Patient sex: F
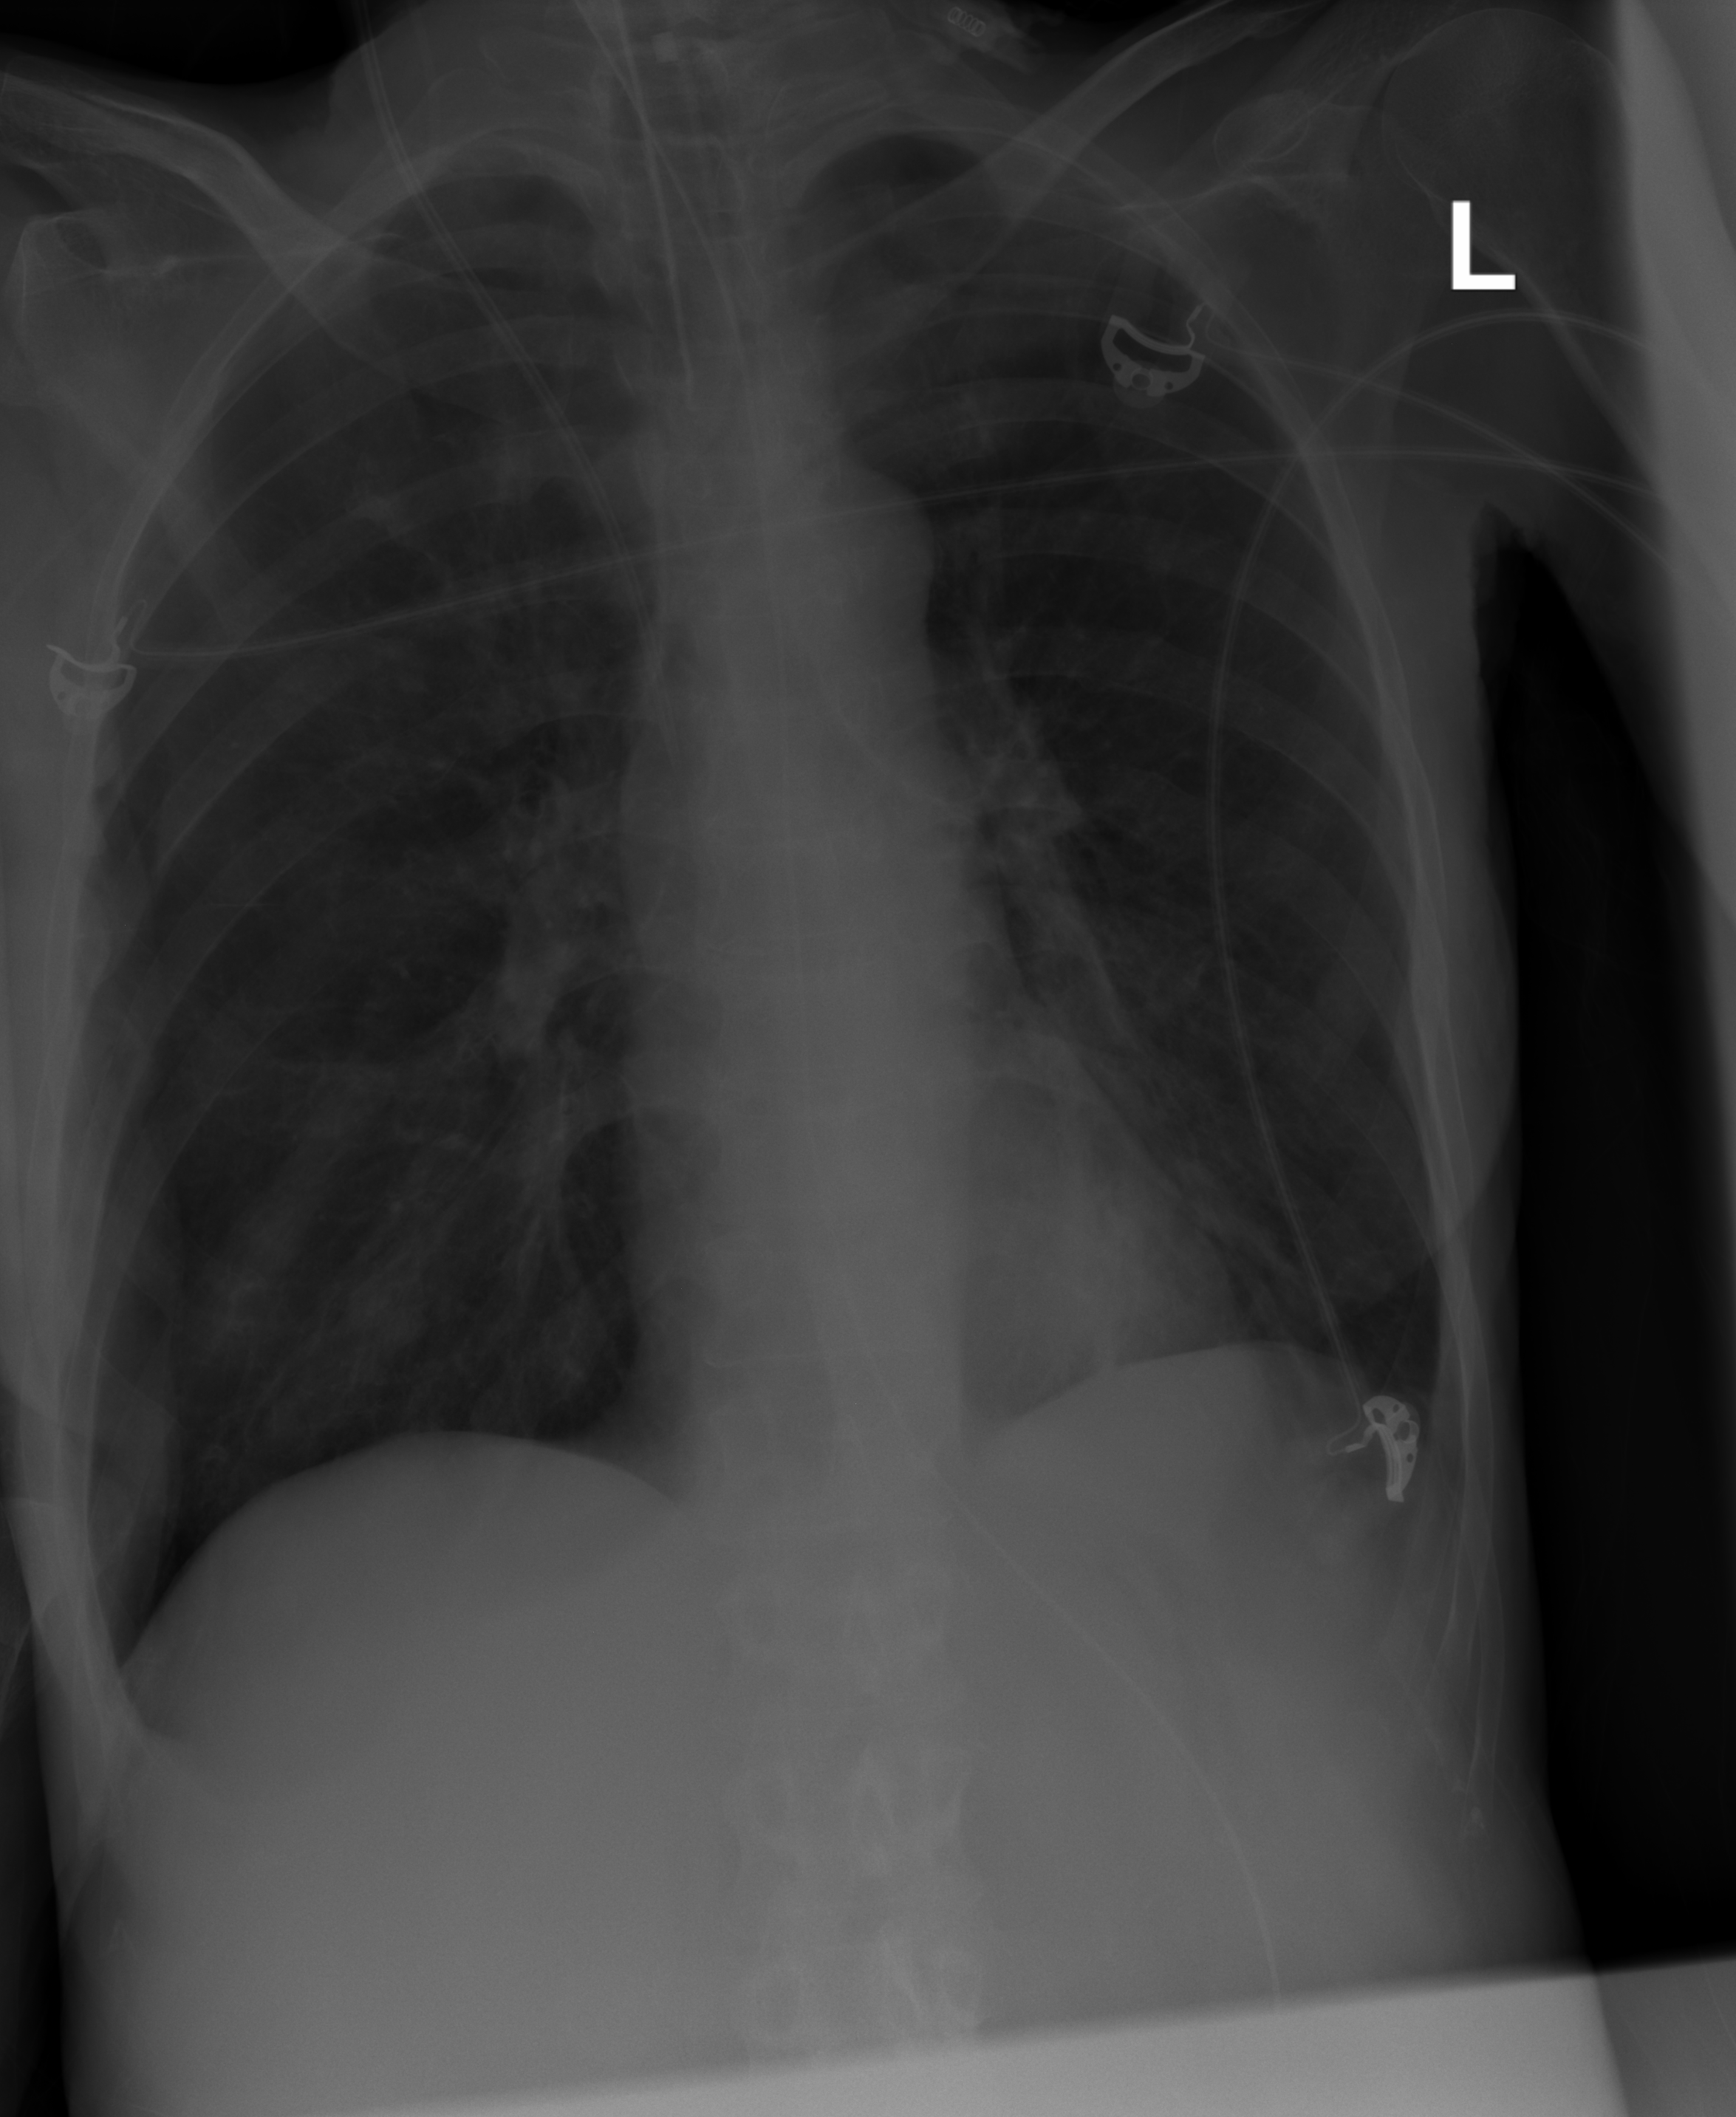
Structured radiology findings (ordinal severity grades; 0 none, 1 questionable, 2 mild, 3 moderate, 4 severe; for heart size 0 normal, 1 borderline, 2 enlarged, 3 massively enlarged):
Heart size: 0
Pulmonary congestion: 0
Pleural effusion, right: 0
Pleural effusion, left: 0
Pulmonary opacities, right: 0
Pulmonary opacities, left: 2
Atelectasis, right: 0
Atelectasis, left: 0